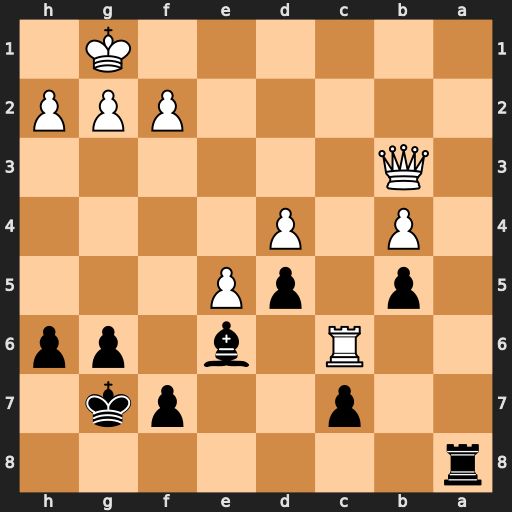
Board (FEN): r7/2p2pk1/2R1b1pp/1p1pP3/1P1P4/1Q6/5PPP/6K1
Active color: b
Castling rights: -
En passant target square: -
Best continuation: Ra1+ Rc1 Rxc1+ Qd1 Rxd1#